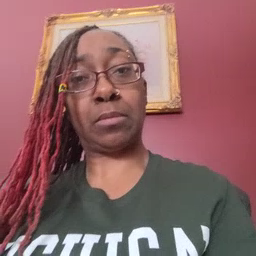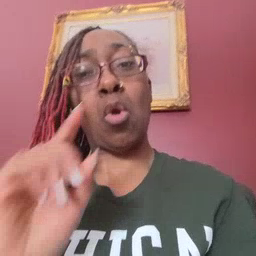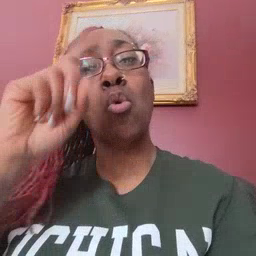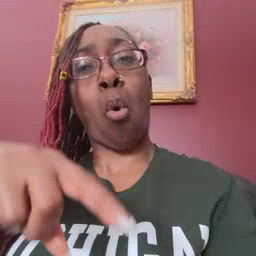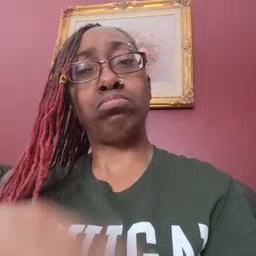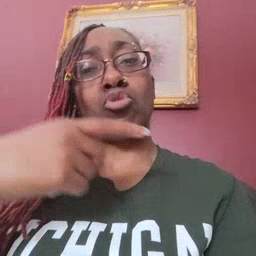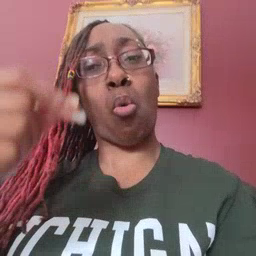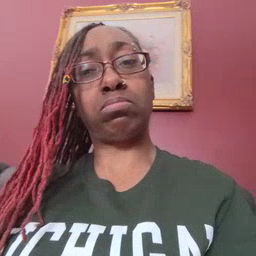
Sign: go